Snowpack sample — Buffalo Mountain, Silverthorne, Colorado, USA (1/25/25, 10:11 AM MST)
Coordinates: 39.6222, -106.1139
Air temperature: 22 °F
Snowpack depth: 110 cm
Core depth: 20 cm
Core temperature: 48.2 °F
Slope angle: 12°, slope face: 102°
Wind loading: high
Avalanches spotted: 0
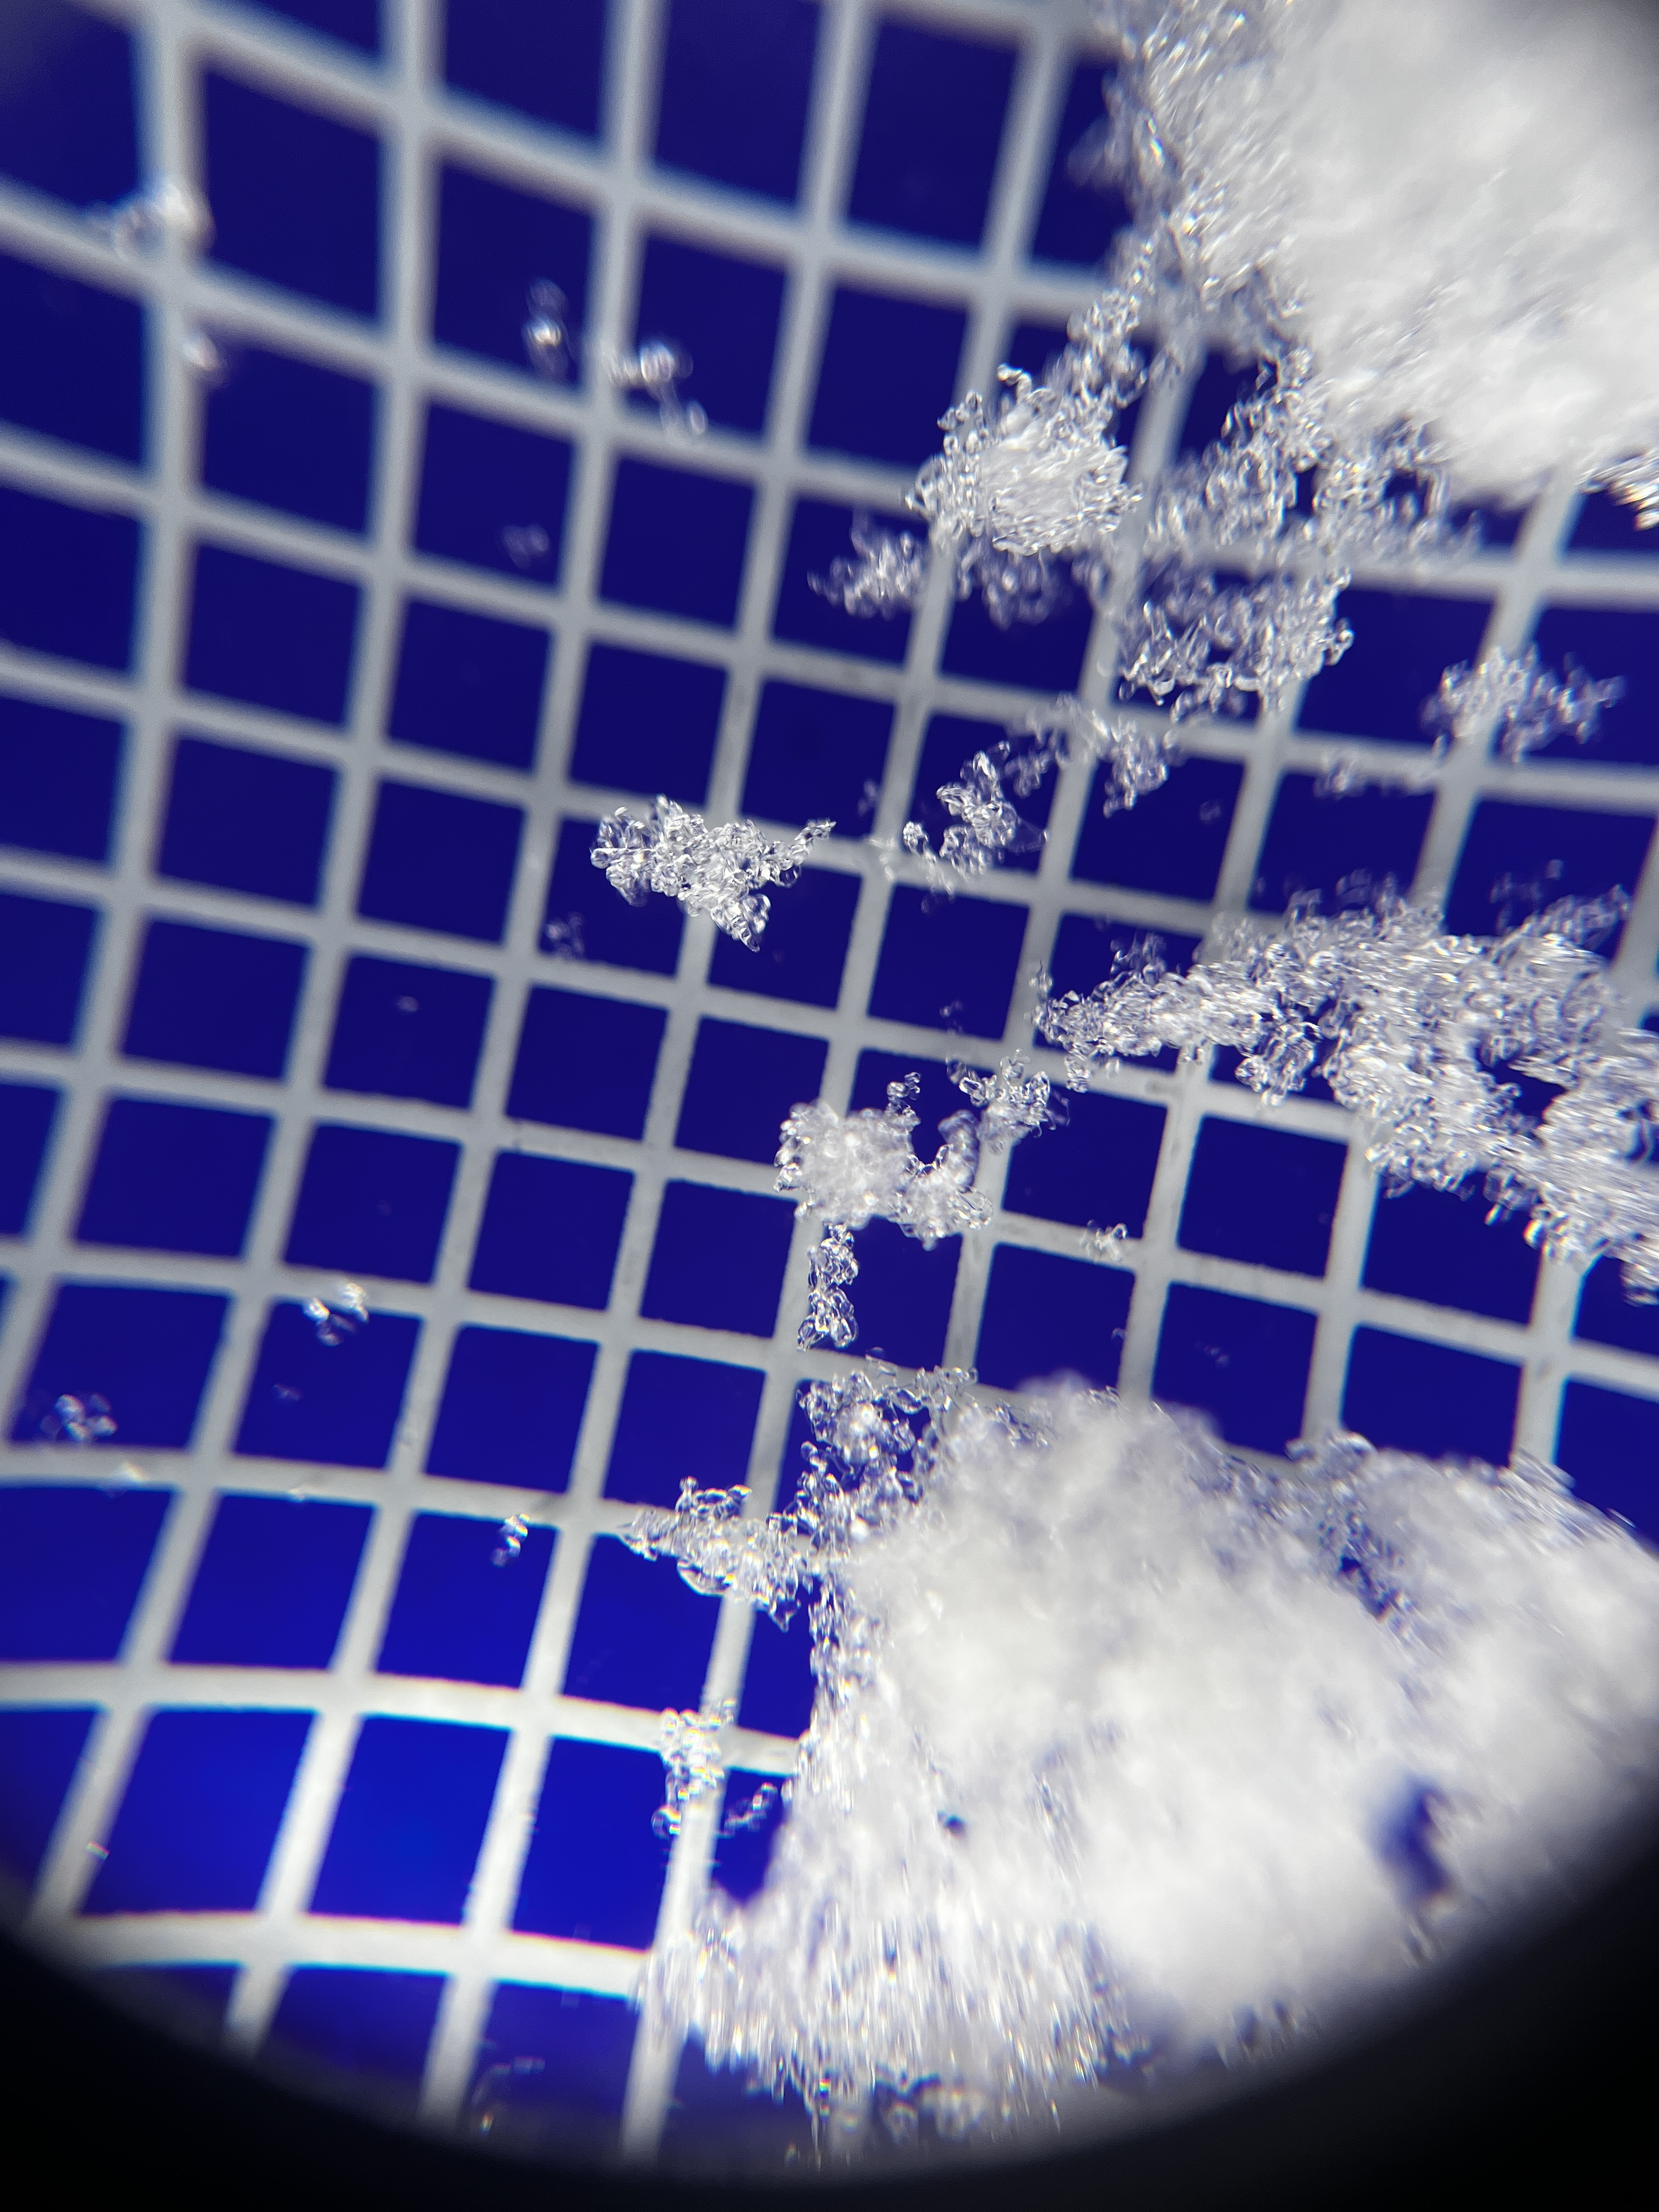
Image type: magnified_profile
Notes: No avalanches nearby, collected on the outskirts of a fire break 15 meters from the treeline, on way to Buffalo and Red Mountain